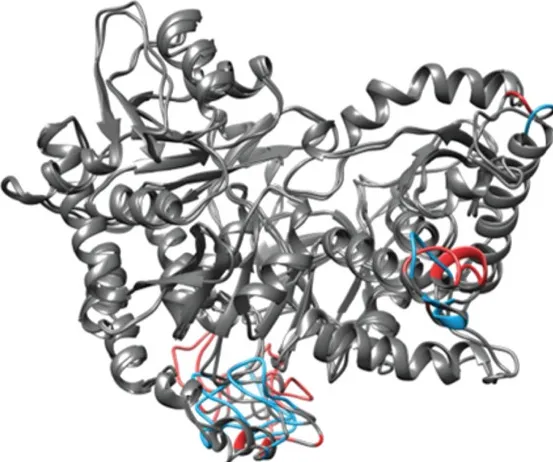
Structural conformation and pairing of ACSL6. (C) Differences representing 21.5%. Dissimilarity. At the bottom, the transmembrane domain. In gray structural agreements between models.
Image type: radiology (ct)